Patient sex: M
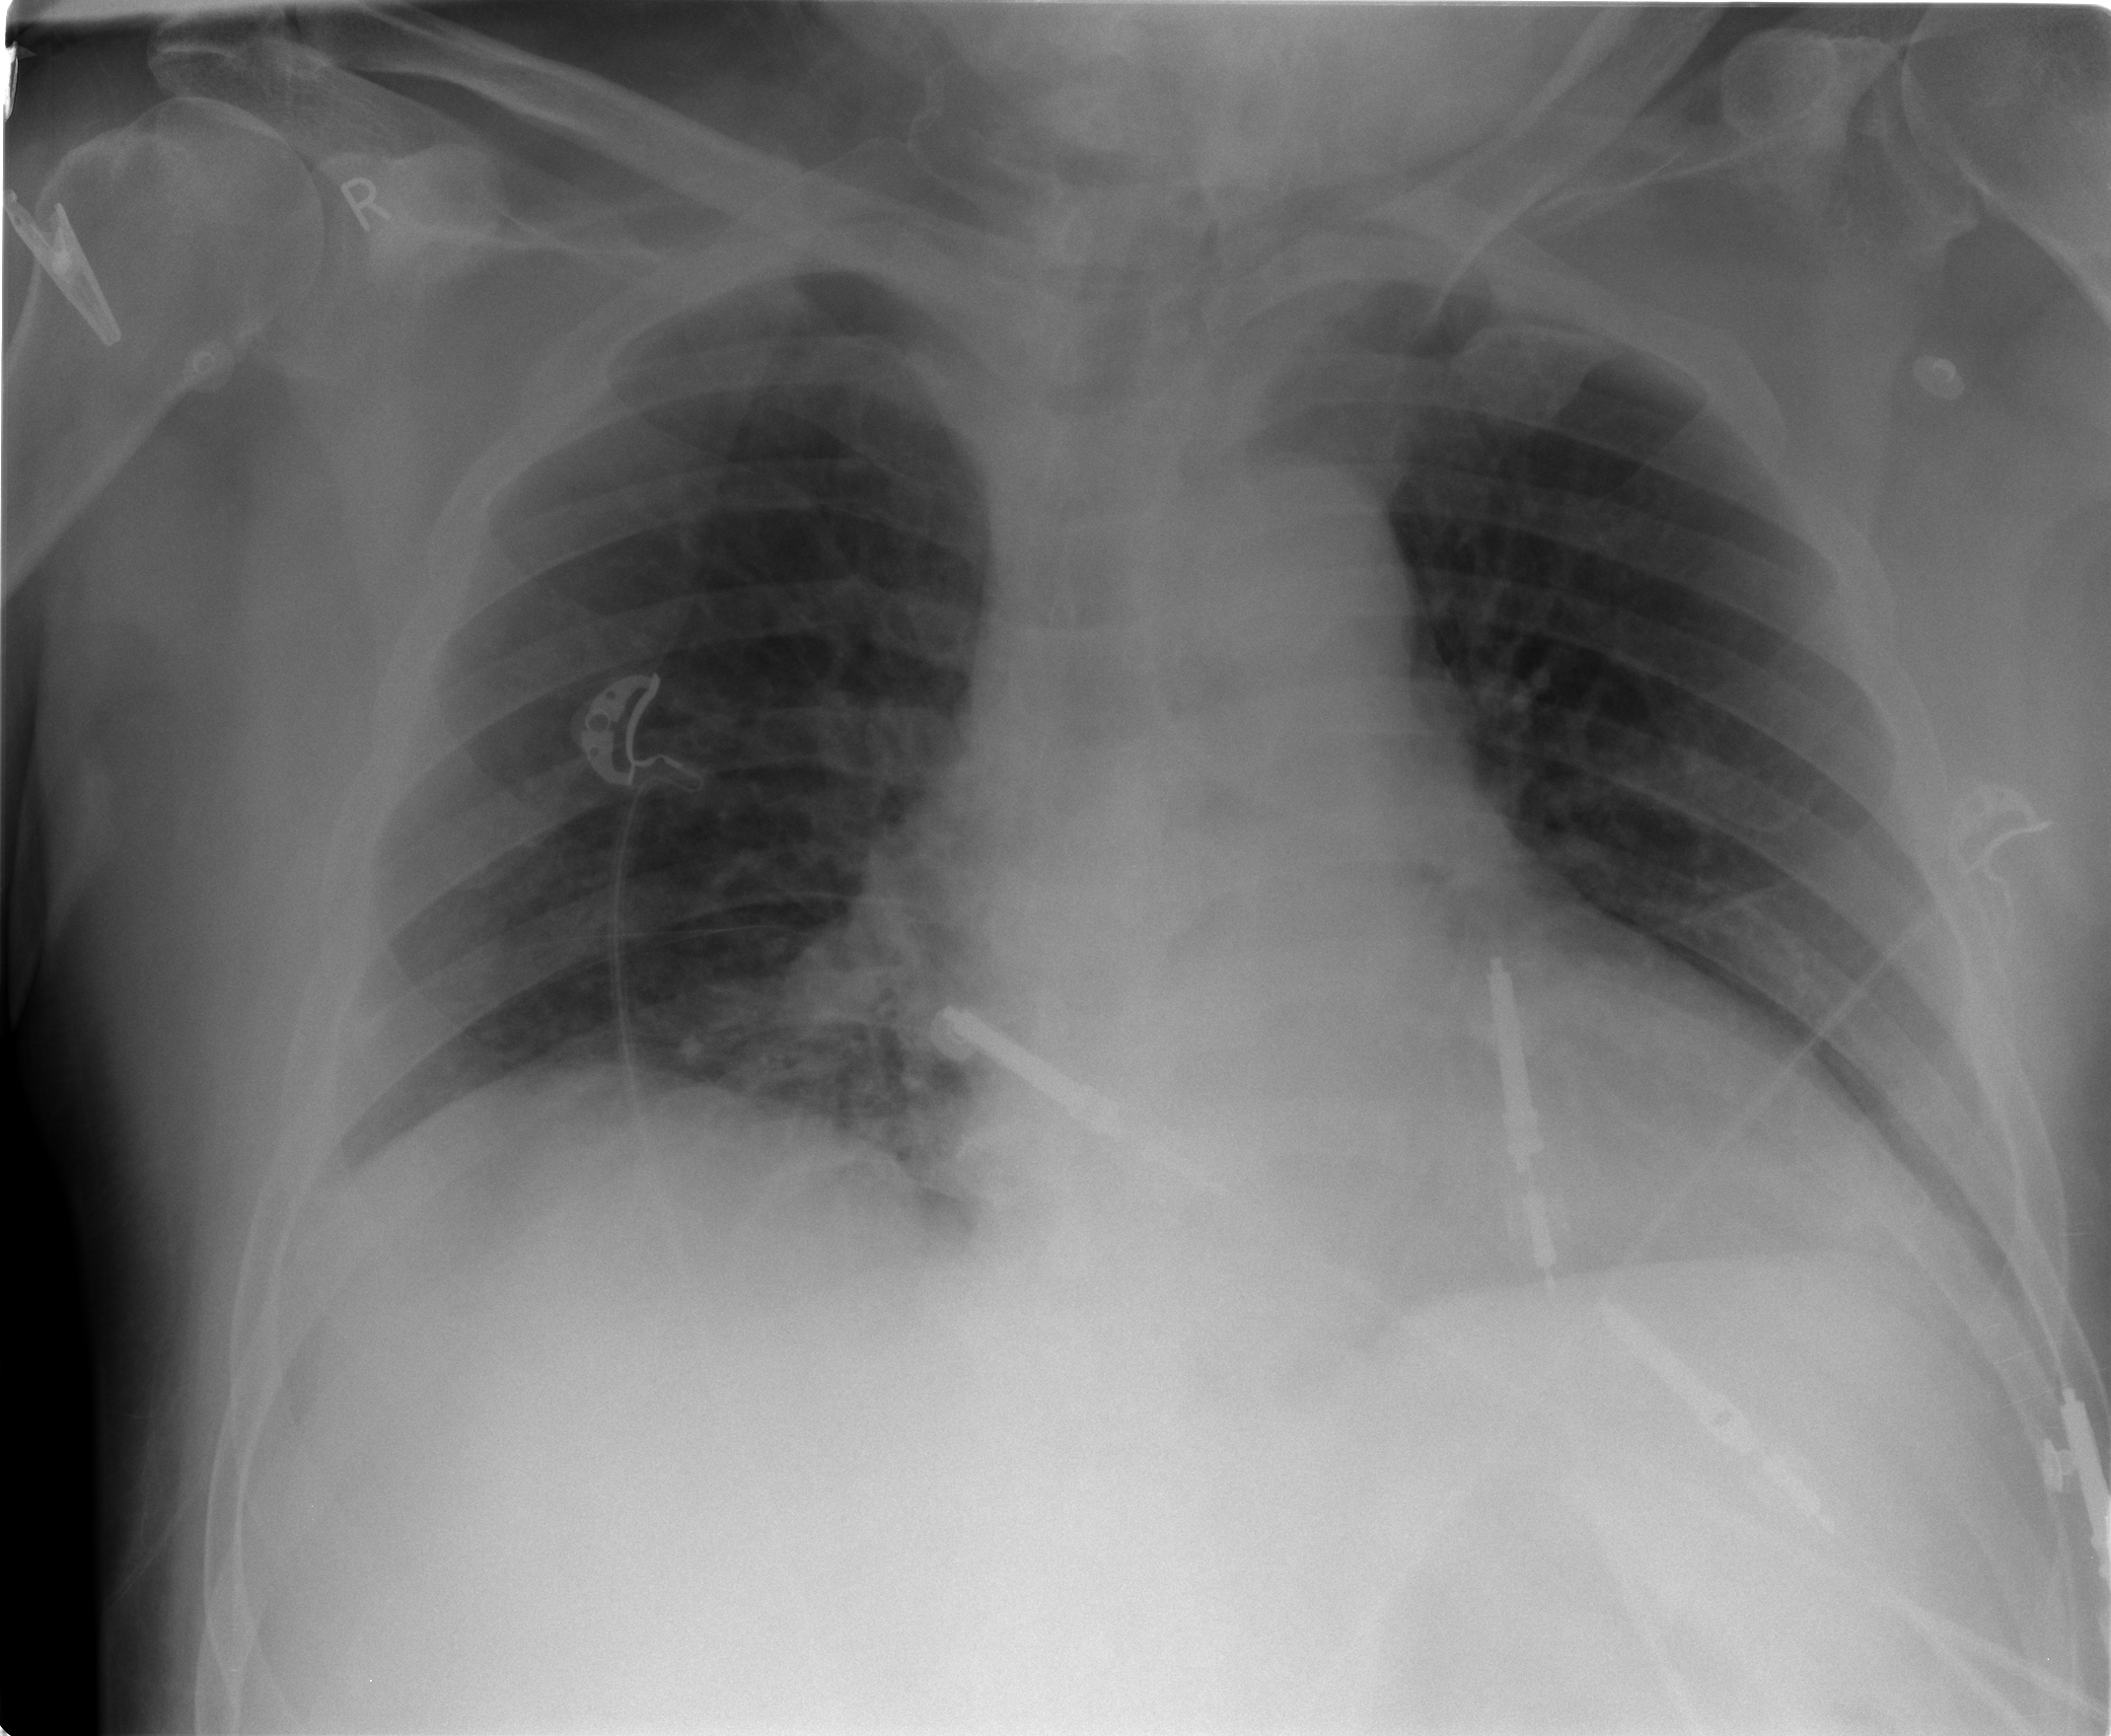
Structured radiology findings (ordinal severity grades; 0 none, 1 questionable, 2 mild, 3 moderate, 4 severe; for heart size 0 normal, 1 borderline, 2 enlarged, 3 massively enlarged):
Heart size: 2
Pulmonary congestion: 1
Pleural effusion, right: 0
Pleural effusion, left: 2
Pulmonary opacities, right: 0
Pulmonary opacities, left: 0
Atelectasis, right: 2
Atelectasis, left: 2